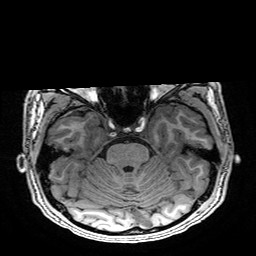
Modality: T1w
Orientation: coronal
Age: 21
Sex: male
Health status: healthy
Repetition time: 2.53 s
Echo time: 0.0034 s